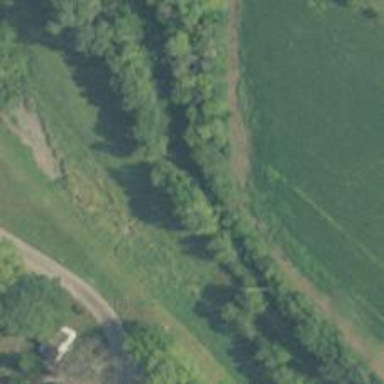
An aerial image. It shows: Abandoned railway.